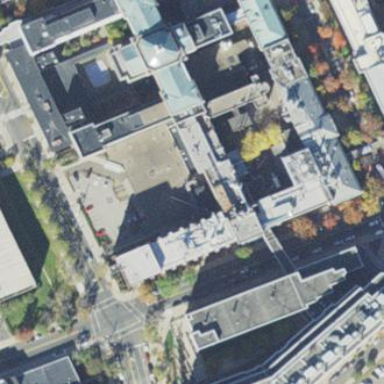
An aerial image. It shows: University building.